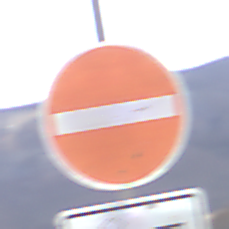
Verkehrszeichen: VerbotDerEinfahrt
Zusatzzeichen unten: MehrspurigeFahrzeugeFrei7
Umgebung: Outdoor, Nature
Tageszeit: MorningAfternoon
Wetter: PartlyCloudy
Licht: Natural
Jahreszeit: NotSpecified
Kontrast: HighContrast